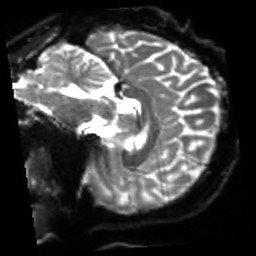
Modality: sbref
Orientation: sagittal
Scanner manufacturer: siemens
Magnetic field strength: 3 T
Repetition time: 4 s
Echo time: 0.0594 s